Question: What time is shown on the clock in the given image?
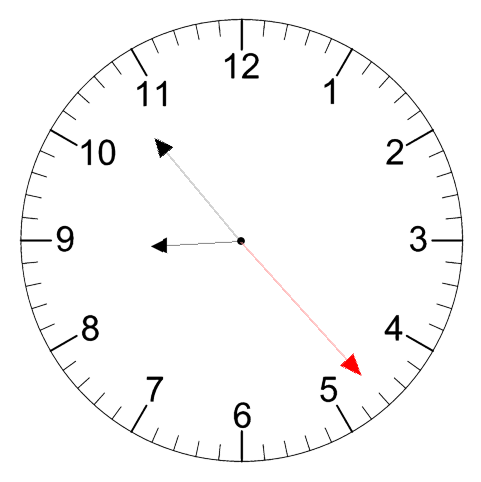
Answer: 08:53:23